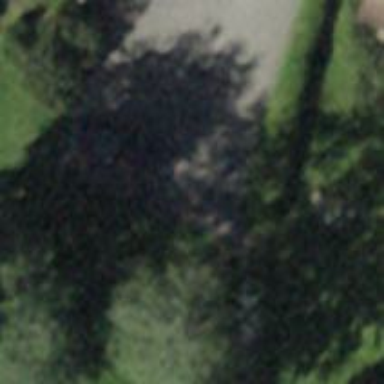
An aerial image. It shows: Unpaved footway.